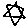
Label: hexagon